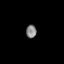
Tissue: prostate
Cell type: Myeloid cells
Senescence score: 0.2958
Nuclear area (px): 134
Mean DAPI intensity: 131.448